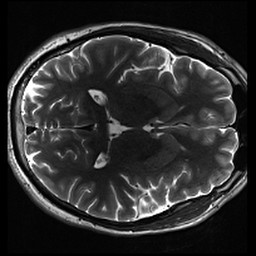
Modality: inplaneT2
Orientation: axial